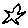
Label: star